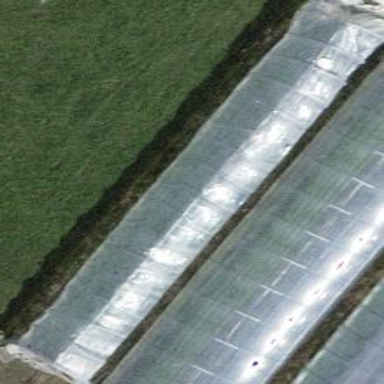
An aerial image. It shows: Greenhouse.